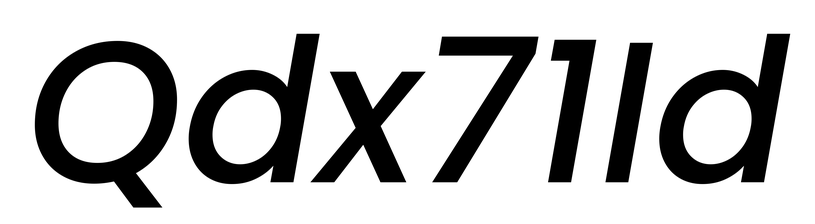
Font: Poppins-MediumItalic